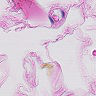
Metastatic tissue present: no